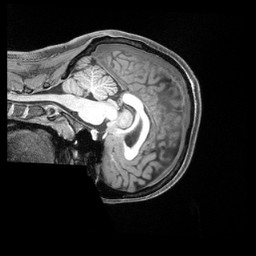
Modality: T1w
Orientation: sagittal
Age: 29
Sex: female
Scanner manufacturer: siemens
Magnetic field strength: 3 T
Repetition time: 2.4 s
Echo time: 0.00228 s